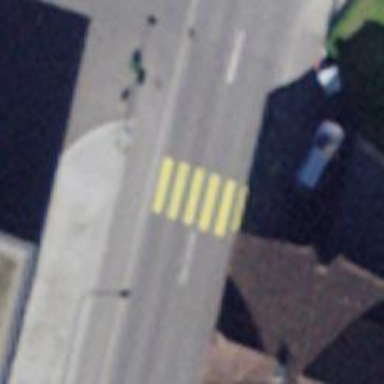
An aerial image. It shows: Zebra crossing on the road.